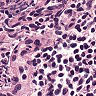
Metastatic tissue present: no